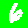
Digit: 6